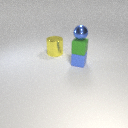
small blue metal sphere above small blue rubber cube